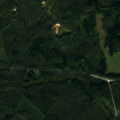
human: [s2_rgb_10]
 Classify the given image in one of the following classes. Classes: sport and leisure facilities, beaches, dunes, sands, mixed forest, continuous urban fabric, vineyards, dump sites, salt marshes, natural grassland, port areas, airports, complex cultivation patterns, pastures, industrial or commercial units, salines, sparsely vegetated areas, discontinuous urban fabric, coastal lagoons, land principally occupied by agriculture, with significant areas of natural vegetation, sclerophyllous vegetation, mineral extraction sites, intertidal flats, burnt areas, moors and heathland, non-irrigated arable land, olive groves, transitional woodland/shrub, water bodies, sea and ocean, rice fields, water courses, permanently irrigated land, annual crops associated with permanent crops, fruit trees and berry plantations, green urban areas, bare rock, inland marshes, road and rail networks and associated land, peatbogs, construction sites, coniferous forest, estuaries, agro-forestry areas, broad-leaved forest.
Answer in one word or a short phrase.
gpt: land principally occupied by agriculture, with significant areas of natural vegetation, coniferous forest, mixed forest